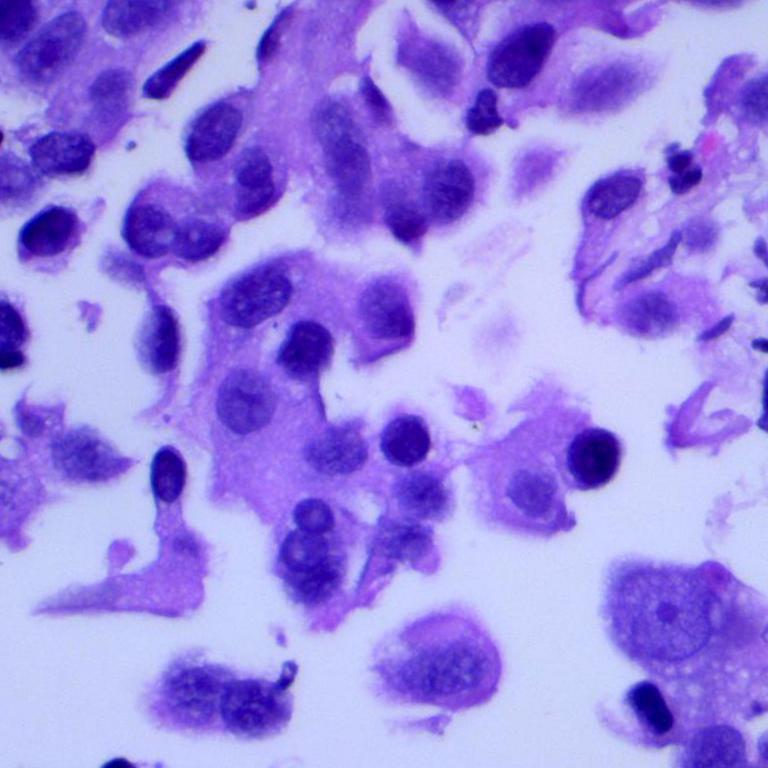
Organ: lung
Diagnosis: adenocarcinomas